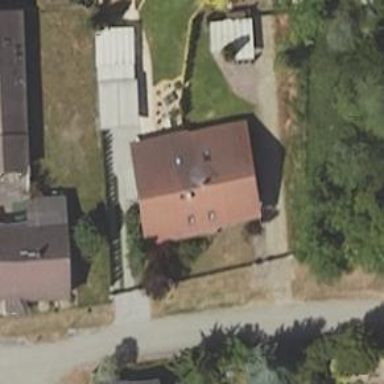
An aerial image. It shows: Detached building.